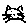
Label: cat